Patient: sex M, age 73
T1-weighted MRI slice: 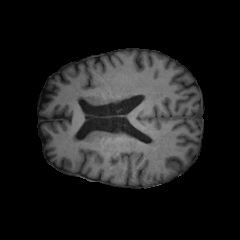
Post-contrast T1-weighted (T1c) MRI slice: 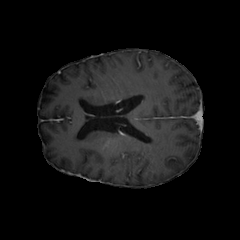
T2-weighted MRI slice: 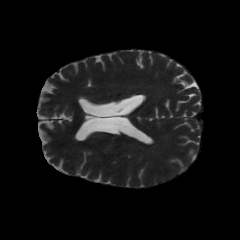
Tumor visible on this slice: yes
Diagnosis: Glioblastoma, IDH-wildtype
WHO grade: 4